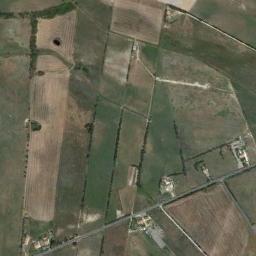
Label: terrace